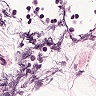
Metastatic tissue present: no